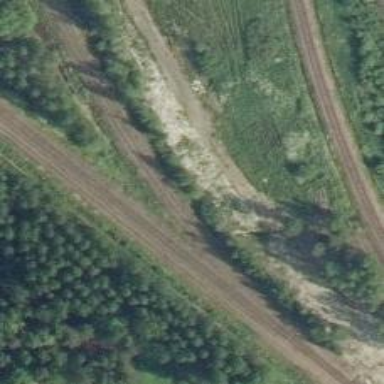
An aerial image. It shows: Railway siding with rails.